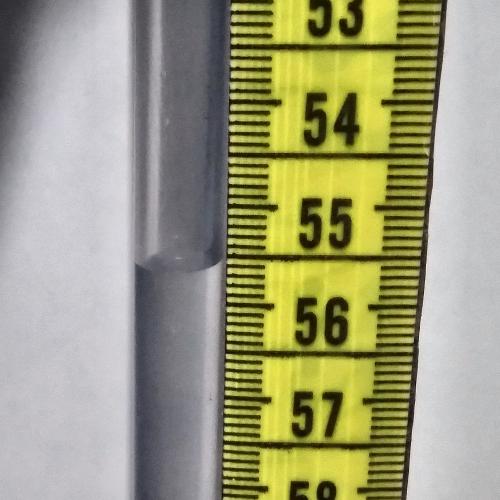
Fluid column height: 55.6 cm